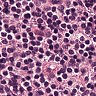
Metastatic tissue present: no